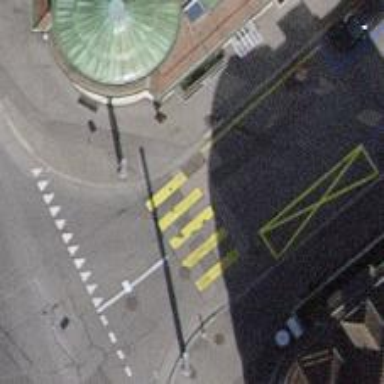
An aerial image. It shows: Uncontrolled crossing on the road.